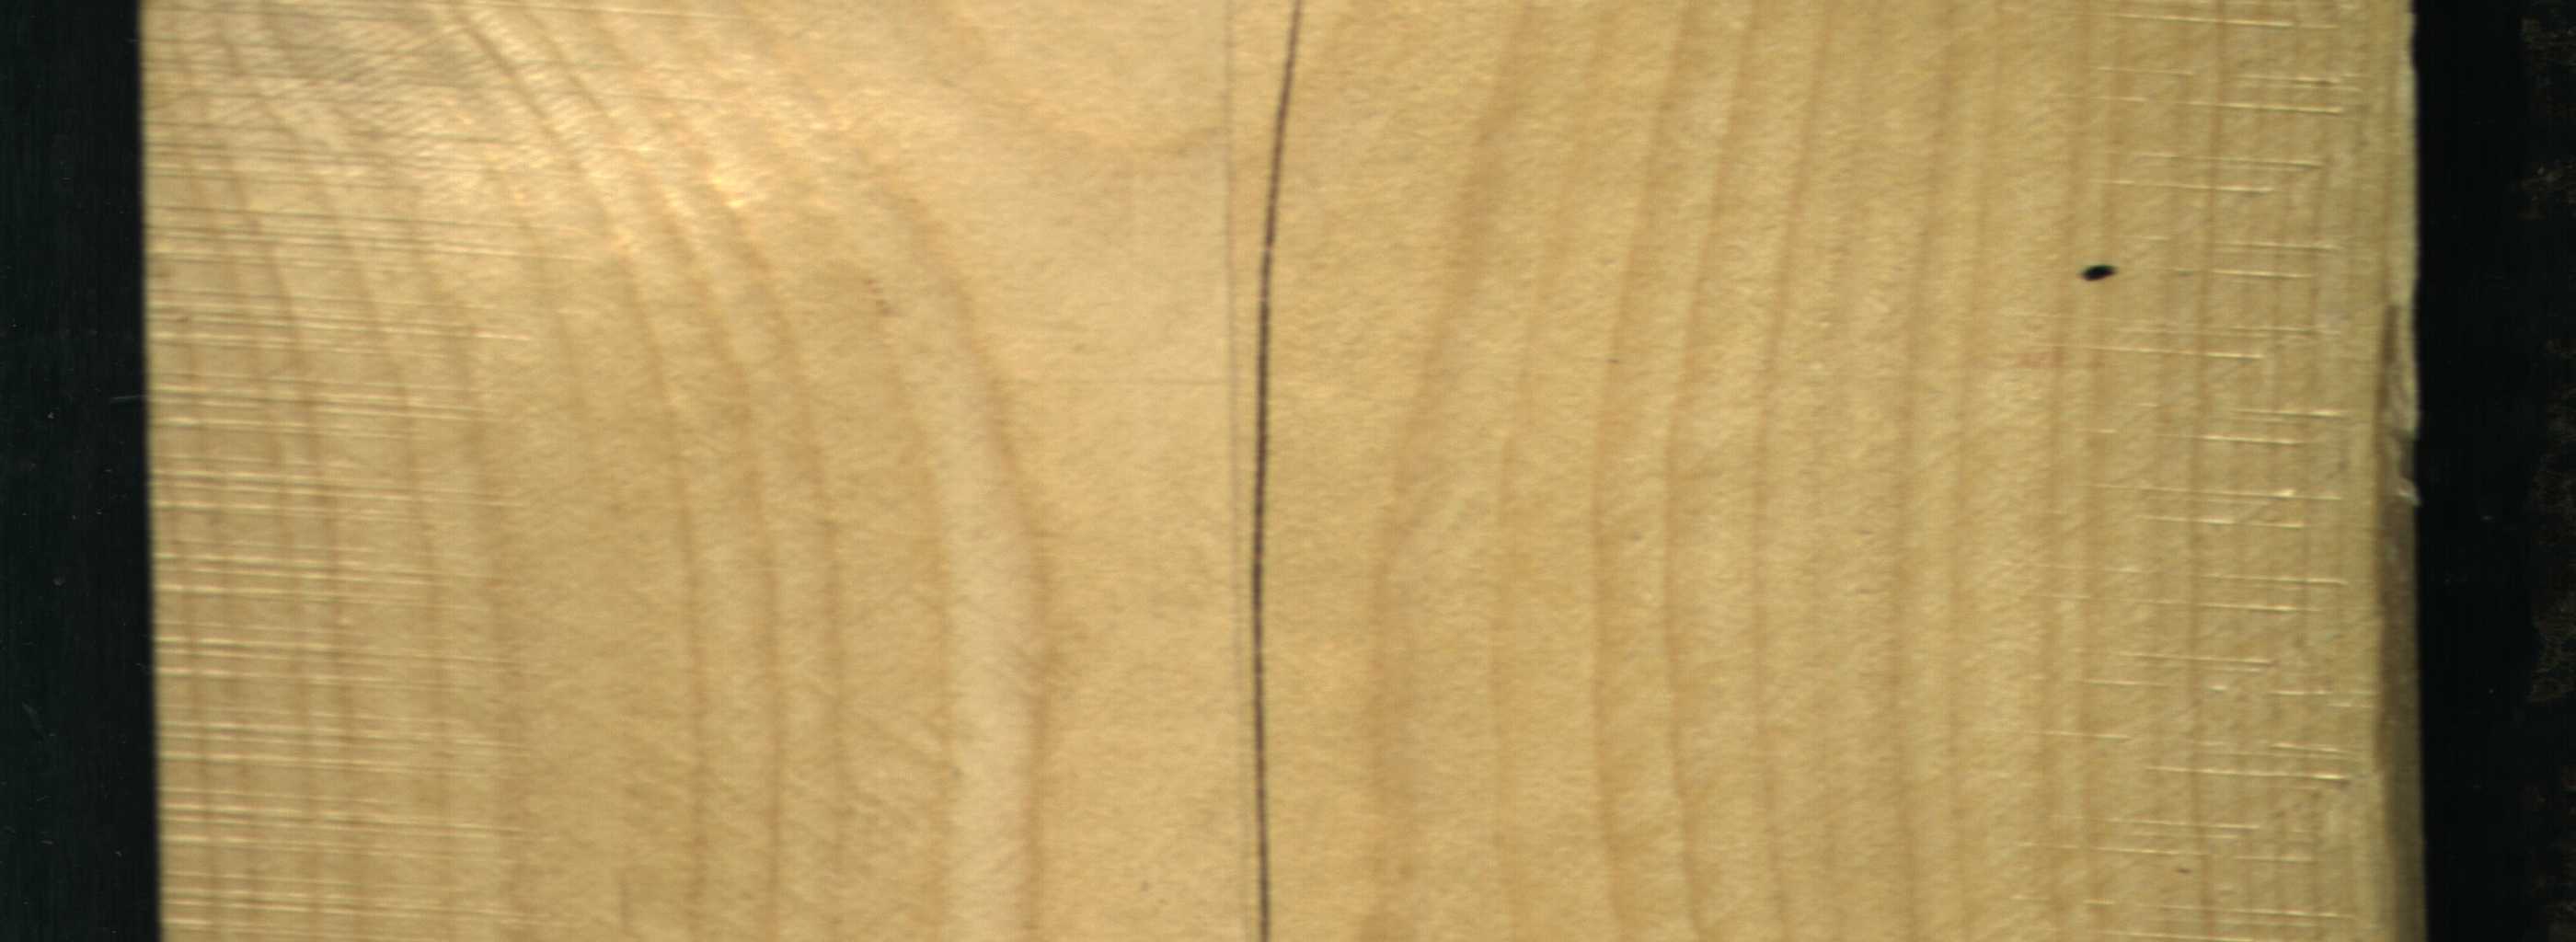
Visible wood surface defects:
Crack